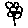
Label: flower